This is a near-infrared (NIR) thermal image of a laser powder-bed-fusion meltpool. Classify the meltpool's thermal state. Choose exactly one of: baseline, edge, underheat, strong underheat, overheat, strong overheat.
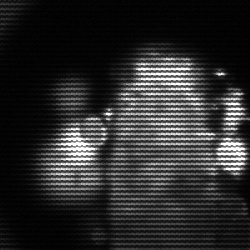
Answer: strong underheat